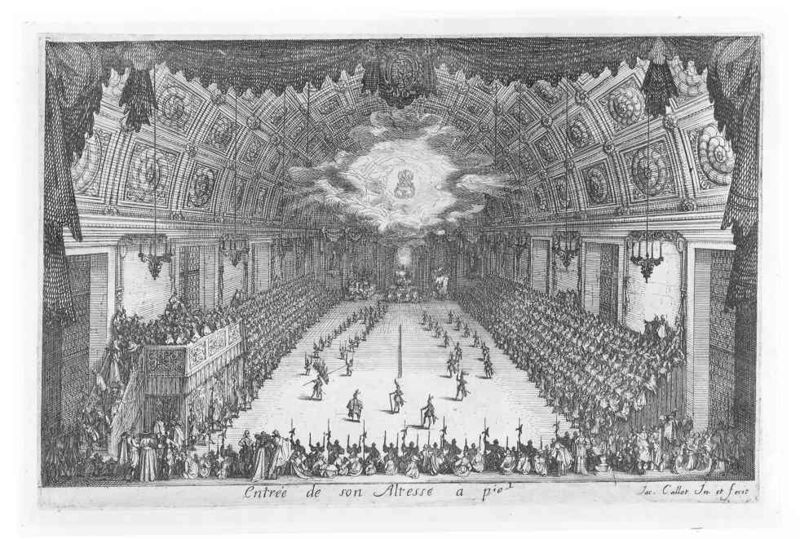
Titel: Einzug des Herzogs zu Fuß
Künstler: Jacques Callot
Standort: Karlsruhe
Institution: Staatliche Kunsthalle Karlsruhe
Schlagwörter: dunkel, gott, himmel, kampf, kämpfer, mann, schatten, weiß, wolken, menschen, sitzen, frankreich, grau, hell, lampe, lampen, laternen, licht, mitte, männer, paris, raum, schwarz, symbol, säule, tür, zeichnung, gebäude, haus, schloss, wolke, fest, gesellschaft, herren, menge, ornament, tanz, versammlung, feier, gericht, architektur, barock, mensch, rahmen, signatur, vorhang, kirche, rauch, boden, gewand, adel, decke, innen, aufführung, bühne, musik, oper, publikum, theater, kreis, pferd, reiter, rund, stock, balkon, schrift, sitze, bogen, fahnen, türen, ballett, choreographie, stab, tribüne, zuschauer, grafik, graphik, nebel, hof, markt, platz, besucher, empore, rand, saal, vorführung, französisch, rundbogen, kuppel, krieg, treppe, treppen, kaiser, könig, lanze, soldaten, gäste, vorhänge, verzierung, wandmalerei, draperie, robe, kronleuchter, leuchter, lüster, stuck, stufe, podest, arena, galerie, halle, logen, ränge, schauspiel, spiel, eingang, gewölbe, religion, palast, balustrade, zentralperspektive, groß, druck, schwarz-weiß, radierung, schrafur, stich, titel, militär, politik, schwert, schwerter, uniform, waffen, soldat, kreise, volk, schraffiert, allegorie, menschenmenge, ritter, viel, armee, rüstung, franz, tribühne, reihen, verziert, wappen, jesus, altan, fluchtpunkt, gegner, krieger, erscheinung, schau, baldachin, lanzen, königlich, spiele, sammlung, kasetten, kassetten, kassettendecke, ereignis, speer, speere, deckengemälde, fresko, flaggen, parade, schauspieler, stiche, maria, kupferstich, tribünen, wachen, tänzer, aufzug, rosetten, legende, schwerz, geist, deckenmalerei, kasettendecke, tonnengewölbe, entree, zeremoniell, kassettiert, ordnung, emporen, imposant, festsaal, geölbe, menschne, podium, gladiatoren, schaukampf, drucl, pompös, sitzung, gewaltig, spielfeld, einzug, aufmarsch, thronsaal, vielfigurig, festakt, gelerie, erschienung, turnier, callot, rundogen, reiterspiele, tonnengewölb, stap, nschrift, de, reitschule, saal menschen, altesse, cenre, crntre, vol, giest, altresse, menschemasse, alresse, kriegsspiel, einzug seiner hoheit, kassettendecke radierung, entree de son alresse a pie, sballett, speilfeld, tonnengewlbe